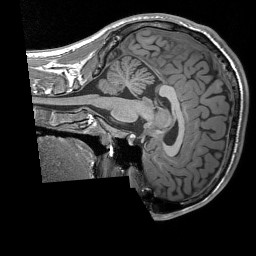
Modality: T1w
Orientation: sagittal
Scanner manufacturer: siemens
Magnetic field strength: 3 T
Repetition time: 1.76 s
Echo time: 0.0022 s